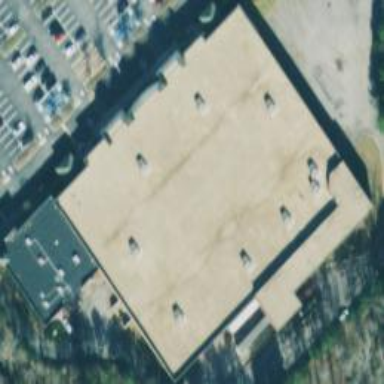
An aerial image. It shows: Retail building.